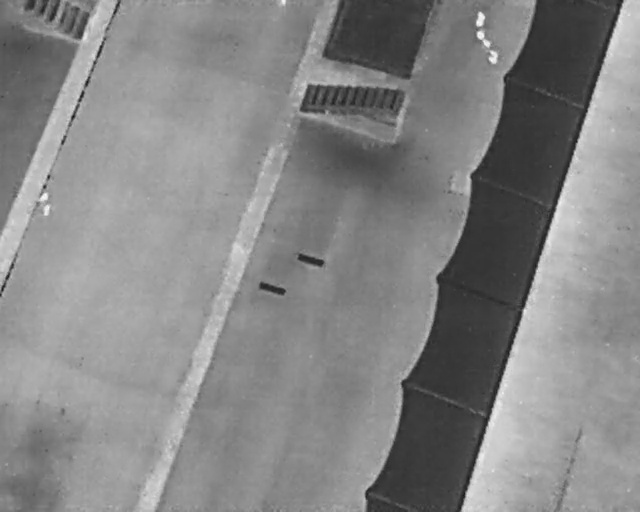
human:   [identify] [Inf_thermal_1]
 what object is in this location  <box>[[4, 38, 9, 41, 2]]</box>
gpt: <ref>1 large person at the left</ref>